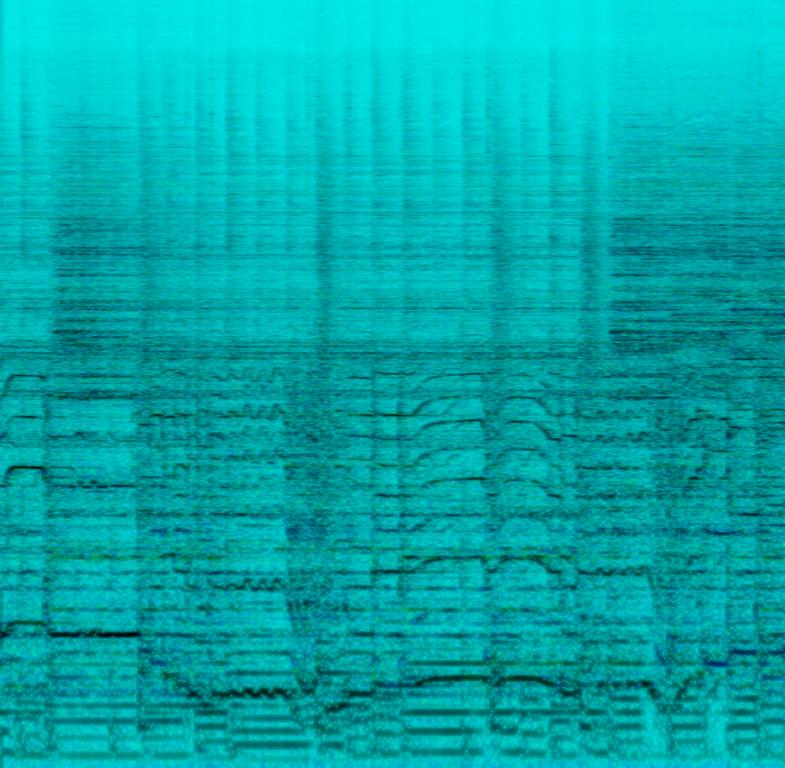
This is an amateur recording of a guitar solo for a rock music piece. The solo is being played on an overdriven electric guitar while the piano and the bass guitar in the backing track play the main tune. There is a 6/8 rock beat played on the acoustic drums for the rhythm section. There is a raw feel to it. The piece can be used to gather electric guitar samples to be used in beat-making.